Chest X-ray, PA view. Patient: 37 years old, sex M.
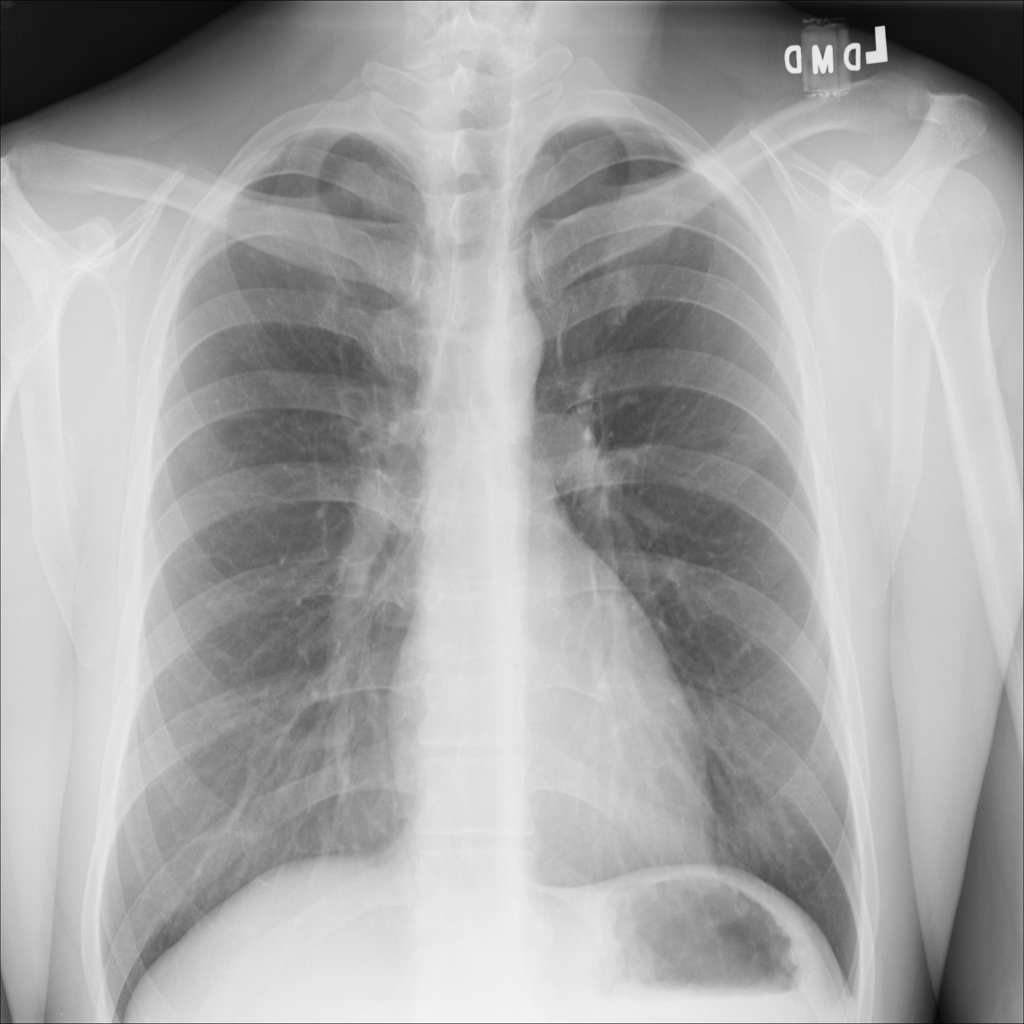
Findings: No Finding